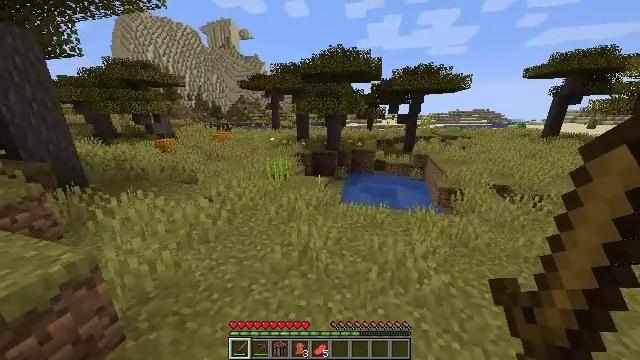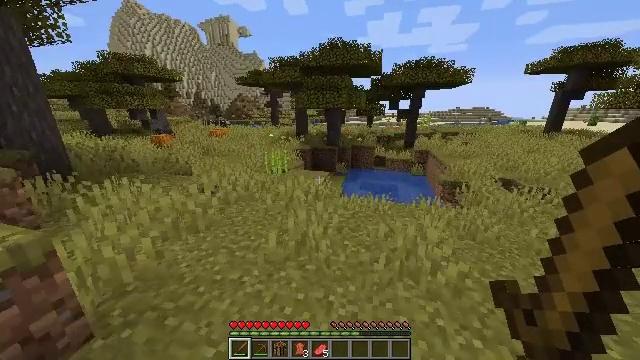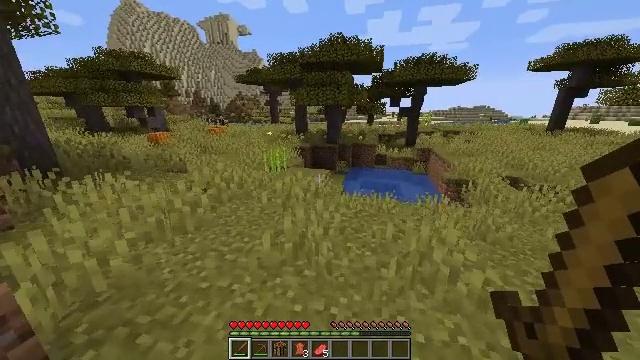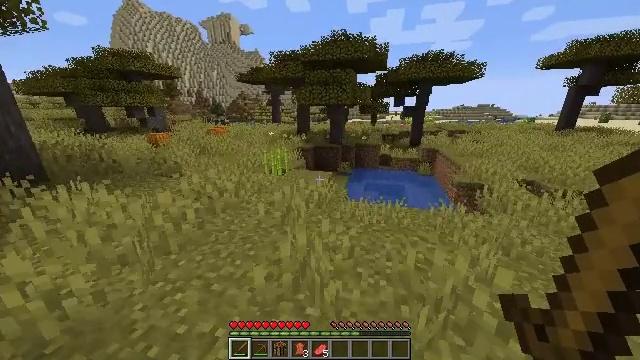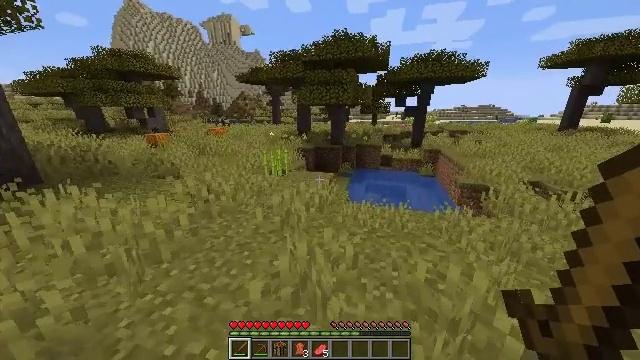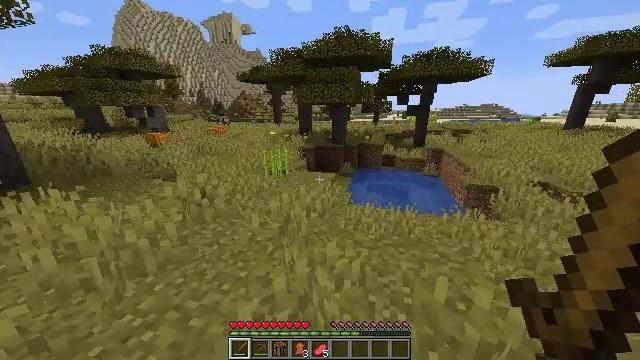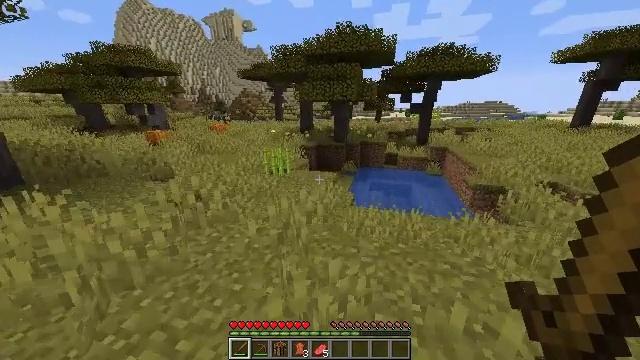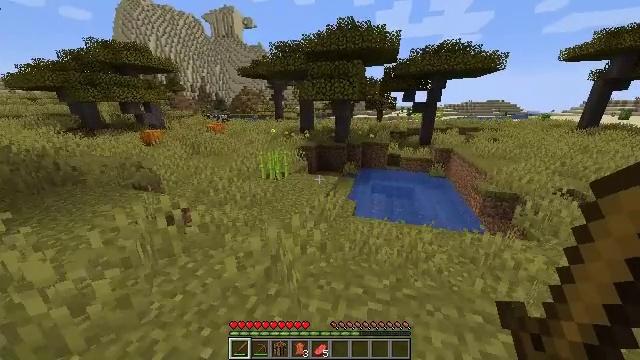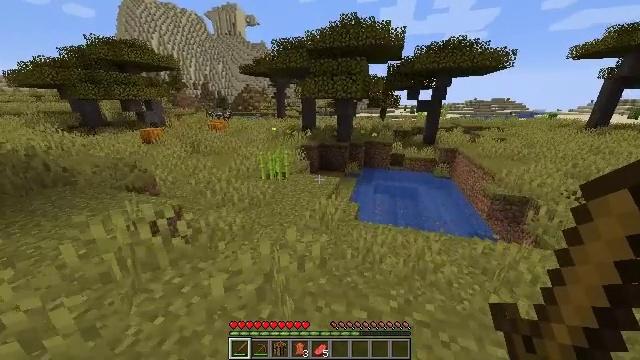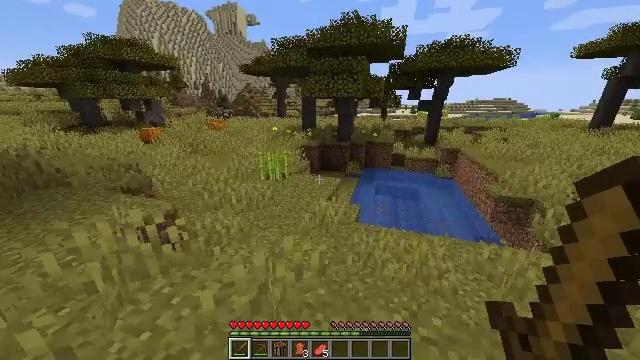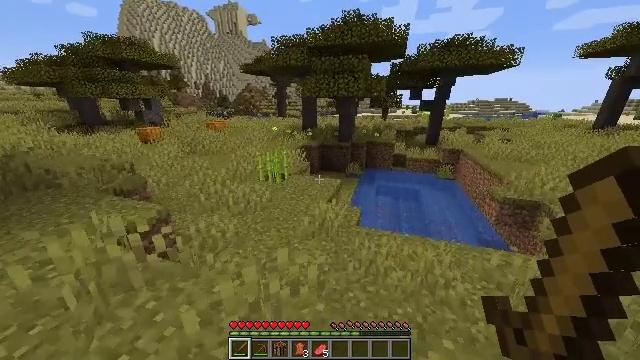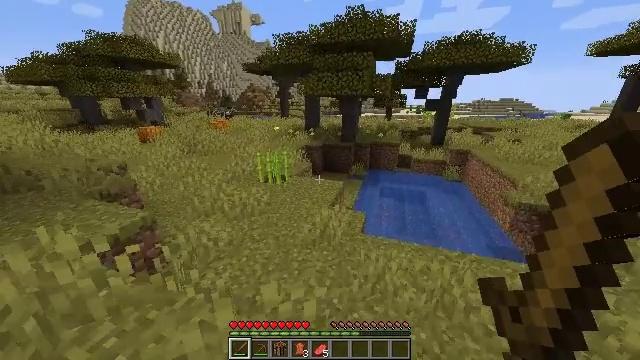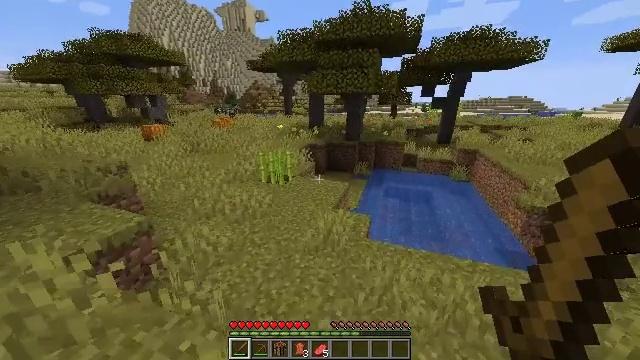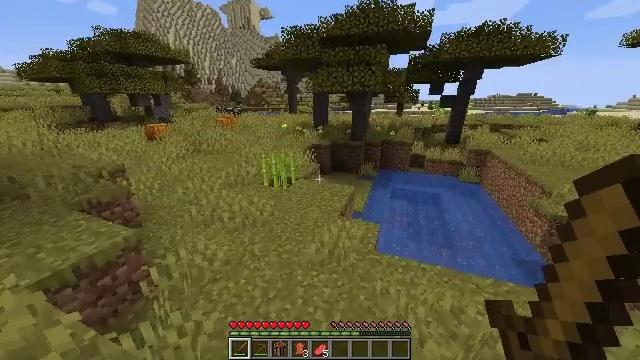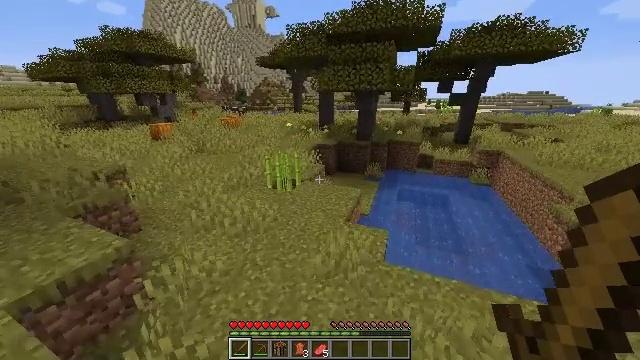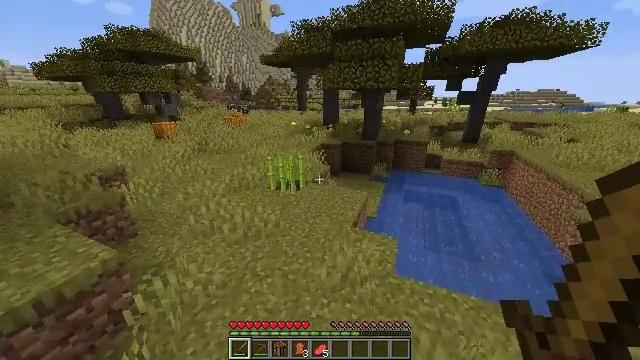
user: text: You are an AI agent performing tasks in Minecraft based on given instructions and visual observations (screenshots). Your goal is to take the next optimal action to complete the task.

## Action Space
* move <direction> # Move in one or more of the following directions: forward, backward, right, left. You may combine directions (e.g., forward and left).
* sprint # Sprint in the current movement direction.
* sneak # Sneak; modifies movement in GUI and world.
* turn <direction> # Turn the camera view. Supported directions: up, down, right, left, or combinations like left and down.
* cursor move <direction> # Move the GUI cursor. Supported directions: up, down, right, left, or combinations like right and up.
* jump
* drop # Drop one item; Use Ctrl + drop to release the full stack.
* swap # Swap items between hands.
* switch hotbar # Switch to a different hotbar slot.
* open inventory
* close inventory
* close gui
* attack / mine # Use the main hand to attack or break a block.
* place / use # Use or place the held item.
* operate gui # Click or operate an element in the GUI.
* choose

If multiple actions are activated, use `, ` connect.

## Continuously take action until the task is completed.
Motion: motion action
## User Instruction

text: Gather sugar cane for crafting.
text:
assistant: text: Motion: move forward, sprint
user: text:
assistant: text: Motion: move forward, sprint
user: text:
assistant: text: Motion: move forward, sprint
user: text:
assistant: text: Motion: move forward, sprint
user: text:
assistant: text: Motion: move forward, sprint
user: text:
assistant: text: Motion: move forward, sprint
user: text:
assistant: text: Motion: move forward, sprint
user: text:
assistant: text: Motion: move forward, sprint
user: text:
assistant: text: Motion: move forward, sprint
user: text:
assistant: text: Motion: move forward, sprint
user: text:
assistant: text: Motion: move forward, sprint
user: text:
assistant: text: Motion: move forward, sprint, turn left
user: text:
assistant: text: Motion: move forward, sprint, turn left
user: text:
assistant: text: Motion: move forward, sprint, turn left
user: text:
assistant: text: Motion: move forward, sprint, turn left
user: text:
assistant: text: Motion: move forward, sprint
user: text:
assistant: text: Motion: move forward, sprint
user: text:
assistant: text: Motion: move forward, sprint
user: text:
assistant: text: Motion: move forward, sprint, turn left
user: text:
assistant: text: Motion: move forward, sprint
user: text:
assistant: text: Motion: move forward, sprint
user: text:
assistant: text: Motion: move forward, sprint
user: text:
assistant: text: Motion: move forward, sprint
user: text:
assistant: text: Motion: move forward, sprint
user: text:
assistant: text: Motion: move forward, sprint
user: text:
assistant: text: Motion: move forward, sprint
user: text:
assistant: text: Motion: move forward, sprint
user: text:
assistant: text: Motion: move forward, sprint
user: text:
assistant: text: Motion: move forward, sprint
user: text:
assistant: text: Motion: move forward, sprint, turn left